RGB frame:
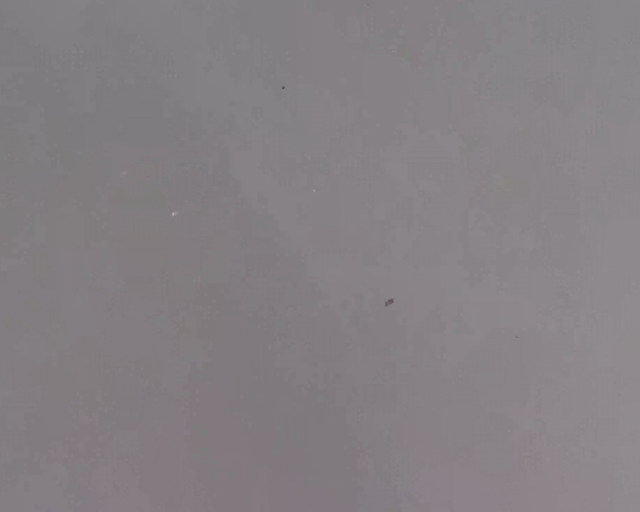
Thermal frame:
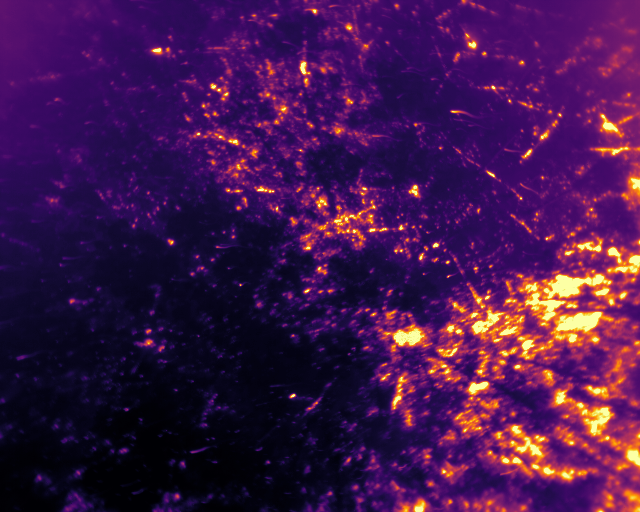
Captured: 2026-02-27 02:39:23
Pixels at or above 80 °C: 34712 (fraction of frame: 0.1059)